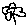
Label: flower